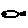
Label: fish